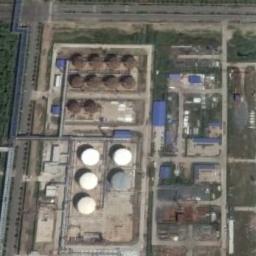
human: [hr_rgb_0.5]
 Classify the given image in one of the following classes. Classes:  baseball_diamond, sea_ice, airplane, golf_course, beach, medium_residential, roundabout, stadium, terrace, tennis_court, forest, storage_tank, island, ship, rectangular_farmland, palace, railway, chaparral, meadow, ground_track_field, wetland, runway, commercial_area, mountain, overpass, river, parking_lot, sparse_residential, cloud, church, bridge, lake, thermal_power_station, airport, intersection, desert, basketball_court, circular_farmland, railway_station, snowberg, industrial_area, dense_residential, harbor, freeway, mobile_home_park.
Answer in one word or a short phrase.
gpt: storage_tank